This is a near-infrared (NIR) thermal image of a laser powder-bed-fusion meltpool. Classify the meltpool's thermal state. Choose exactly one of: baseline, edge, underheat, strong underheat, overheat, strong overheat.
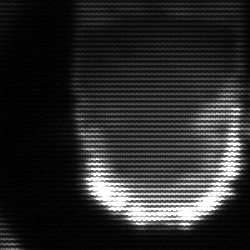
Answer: baseline